Question: I have a small application, where i'm trying to load some data in UITableView from a sqlite database. Apparently everything works fine, but when I try to scroll i get Null data.
My code:
'''
self.tblContacts.dataSource = self;
self.tblContacts.delegate = self;
self->mainManager = [[MainManager alloc] init: [NSString stringWithFormat:@"%@/contacts.db", resourcePath]];
self->contactList = [[ContactManager alloc] init];
self->contactList = [mainManager loadContacts];
-----------------------------------------------------
- (void)didReceiveMemoryWarning
{
[super didReceiveMemoryWarning];
// Dispose of any resources that can be recreated.
}
- (NSInteger) numberOfSectionsInTableView:(UITableView *)tableView {
return 1;
}
- (NSInteger) tableView:(UITableView *)tableView numberOfRowsInSection:(NSInteger)section {
return [self->contactList getContactsCount];
}
- (UITableViewCell *) tableView:(UITableView *)tableView cellForRowAtIndexPath:(NSIndexPath *)indexPath {
static NSString *CellID = @"Cell";
CustomCell *Cell = [tableView dequeueReusableCellWithIdentifier:CellID];
if (!Cell)
Cell = [[CustomCell alloc] initWithStyle:UITableViewCellStyleDefault reuseIdentifier:CellID];
Cell.lblCompany.text = [[self->contactList getContact:indexPath.row] company];
Cell.lblContact.text = [NSString stringWithFormat:@"%@ %@", [[self->contactList getContact:indexPath.row] name], [[self->contactList getContact:indexPath.row] surname]];
return Cell;
}
'''
ScreenShot:

If anyone can enlighten me please. Thanks in advance.
Best regards.
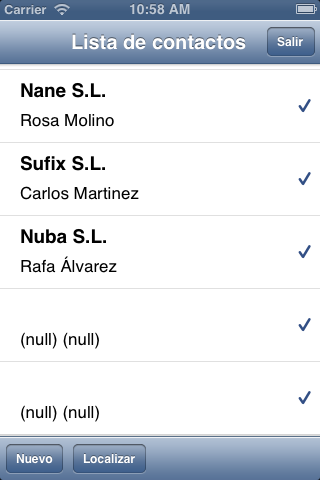
Answer: I solved it. I'm noob in objective-c and i need to learn more about (strong, weak, retain, assign). I just replace by in my Contact Class:
'''
@property (retain) NSString *name;
@property (retain) NSString *surname;
@property (retain) NSString *company;
@property (retain) NSString *cif;
@property (retain) NSString *email;
@property (retain) NSString *address;
@property (retain) NSString *city;
@property (retain) NSString *telephone;
@property (retain) NSString *provider;
'''
:
-
:
-
<URL>
Now works perfectly!

Thanks anyway, regards.